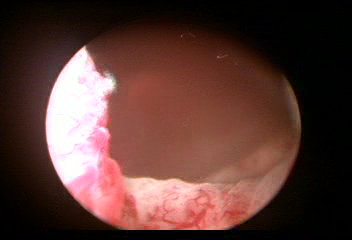
Modality: WLC
Class: Normal mucosa
Bladder cancer association: No